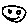
Label: smiley face